Interaction volume radius: 5 \u00c5
Interaction volume height: 30 \u00c5
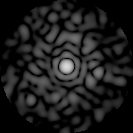
Disorder parameter: 0.8331